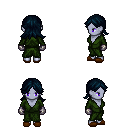
a pixel art fantasy rpg character, female body template, dark elf, purple skin, green robe, white pants, raven loose hair, metal gloves, brown slippers, four views (front, back, left, right), 2x2 character sprite sheet, small pixel art, hard edges, no anti-aliasing